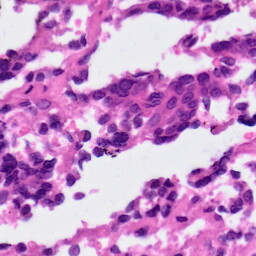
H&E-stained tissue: Ovarian